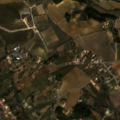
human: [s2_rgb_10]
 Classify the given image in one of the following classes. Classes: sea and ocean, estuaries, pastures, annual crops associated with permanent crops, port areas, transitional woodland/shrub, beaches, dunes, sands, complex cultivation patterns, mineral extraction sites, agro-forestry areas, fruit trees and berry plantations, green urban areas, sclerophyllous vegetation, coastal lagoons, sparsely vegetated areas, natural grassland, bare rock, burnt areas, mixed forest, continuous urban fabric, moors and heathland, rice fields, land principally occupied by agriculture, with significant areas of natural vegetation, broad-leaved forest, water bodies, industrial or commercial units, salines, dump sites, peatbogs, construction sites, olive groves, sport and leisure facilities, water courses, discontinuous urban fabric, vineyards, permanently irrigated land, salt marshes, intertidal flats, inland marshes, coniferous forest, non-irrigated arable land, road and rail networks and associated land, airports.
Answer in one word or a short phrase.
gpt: non-irrigated arable land, annual crops associated with permanent crops